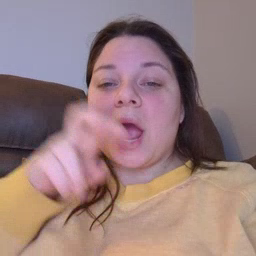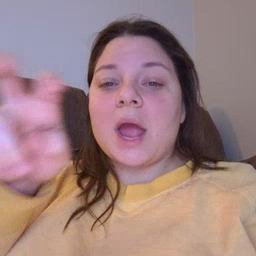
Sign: ride